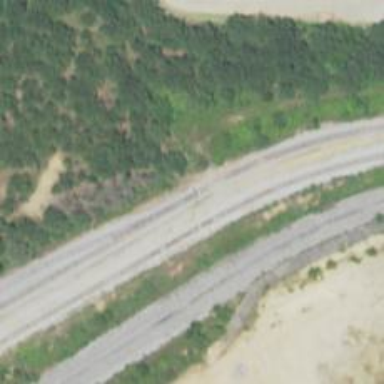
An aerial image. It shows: Railroad spur for lumber freight service.